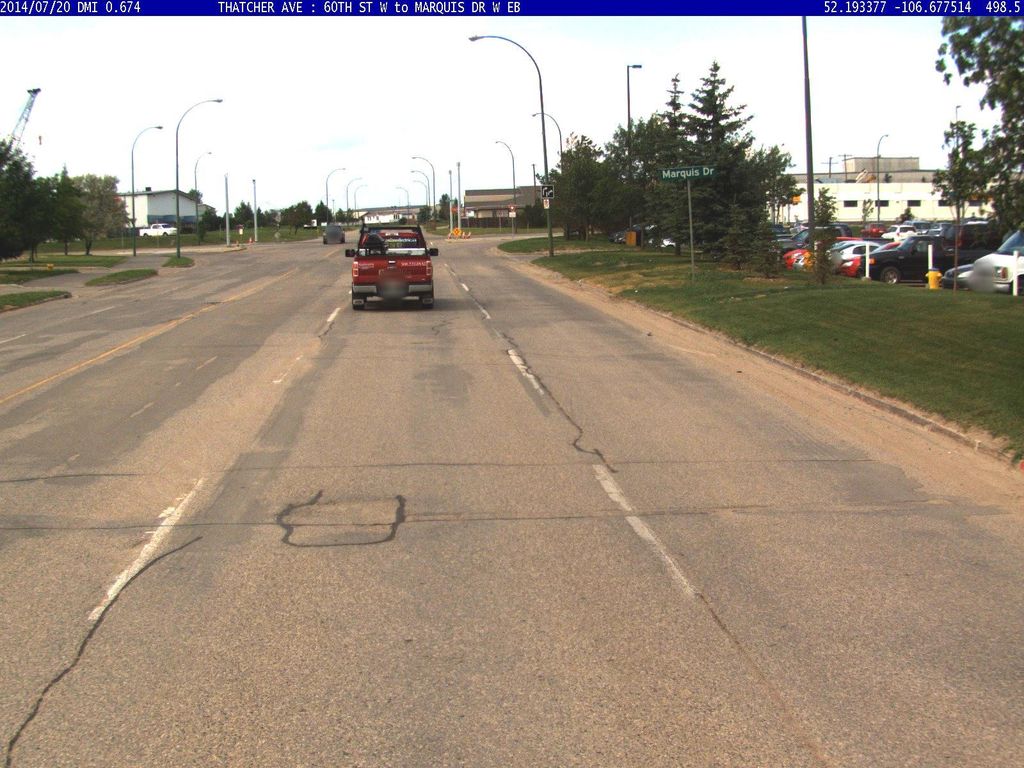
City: saskatoon